Question: I am trying to make a simple pitch detection application for an Android phone. I have gotten the phone to display a graph of the autocorrelation values I have computed, which are stored in a one dimensional array of doubles. Now I need to figure out how to detect repeating patterns within the array. Here is a screenshot of the autocorrelation graph with me humming a steady pitch:

I tried implementing the recursive peak-finding algorithm for 1D arrays given in this slide deck: <URL> but I got out of memory errors on the Android.
Next I tried implementing something like this algorithm for finding the second derivative: <URL> but the autocorrelation values coming from the phone are so jittery that it finds too many minima and maxima.
What I need to figure out how to do is to apply some kind of filter to the autocorrelation data to smooth it out but I suck at math and have no idea what to do. I tried rounding the autocorrelation values to only a few decimal places but I didn't get the results I was looking for.
Basically I need help in figuring out how I can find the overall maxima (actually just the first one would probably be ok) of a repeating pattern. In the screenshot above, the pattern is a tall peak followed by two shorter peaks. I need to know when the second tall peak happens so that I can calculate the pitch.
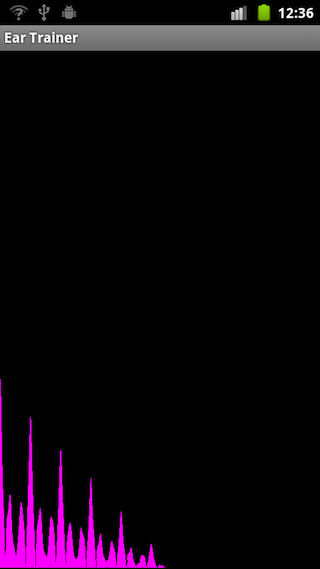
Answer: To answer my own question, this is what I ended up doing. (Sorry it took me so long to come back to this question to post the answer.)
'''
double frequency = findFrequency(lowPassFilter(signal));
private double findFrequency(double[] signal) {
int[] signs = new int[signal.length];
for (int i = 0; i < signal.length - 1; i++) {
double diff = signal[i+1] - signal[i];
if (diff < 0) {
signs[i] = -1;
} else if (diff == 0) {
signs[i] = 0;
} else {
signs[i] = 1;
}
}
int[] secondDerivatives = new int[signs.length];
for (int i = 0; i < signs.length - 1; i++) {
secondDerivatives[i] = signs[i+1] - signs[i];
}
double biggestSoFar = 0.0;
int indexOfBiggestSoFar = 0;
for (int i = 0; i < secondDerivatives.length; i++) {
if (secondDerivatives[i] == -2 && signal[i] > biggestSoFar) {
biggestSoFar = signal[i];
indexOfBiggestSoFar = i;
}
}
return 1 / (double)indexOfBiggestSoFar * AudioListener.SAMPLE_RATE;
}
private double[] lowPassFilter(double[] signal) {
double alpha = 0.15;
for (int i = 1; i < signal.length; i++ ) {
signal[i] = signal[i] + alpha * (signal[i] - signal[i-1]);
}
return signal;
}
'''